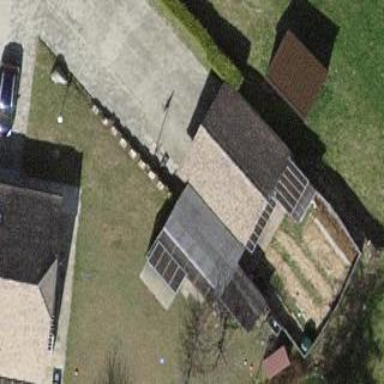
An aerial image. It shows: Garage building.